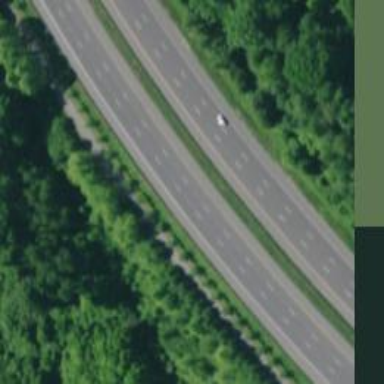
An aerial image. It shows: View of motorway.